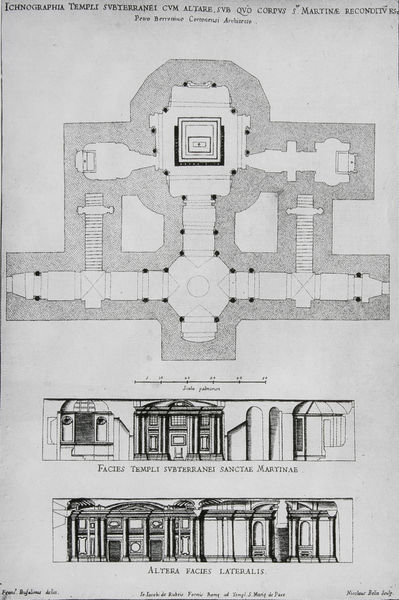
Titel: Plan der Unterkirche von SS. Luca e Martina, Rom
Künstler: De Rossi
Standort: viele Standorte
Institution: Seriendruck
Schlagwörter: flügel, weiß, stadt, fenster, grau, schwarz, skizze, stützen, säule, säulen, tür, zeichnung, anlage, dach, gebäude, haus, park, schloss, architektur, bild, kirche, schrift, papier, ansicht, bogen, fassade, türen, mauer, hof, pilaster, saal, kuppel, treppe, treppen, detail, symmetrie, zahlen, stufe, stufen, tor, umriss, halle, bögen, punkte, gang, innenhof, symmetrisch, schwarzweiss, druckgrafik, text, beschriftung, bleistift, entwurf, altar, arkaden, rom, karte, wandaufriss, grab, mauern, konstruktion, plan, tempel, heiligtum, basis, querschnitt, mausoleum, bezeichnung, riss, grundriss, bauwerk, massstab, aufriss, krypta, zentralbau, gänge, latein, trakt, masstab, paln, architekturskizze, martin, st. martin, anlang, frundriss, facies